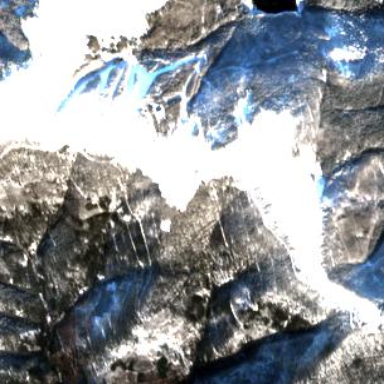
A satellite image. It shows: Area designated for winter sports.